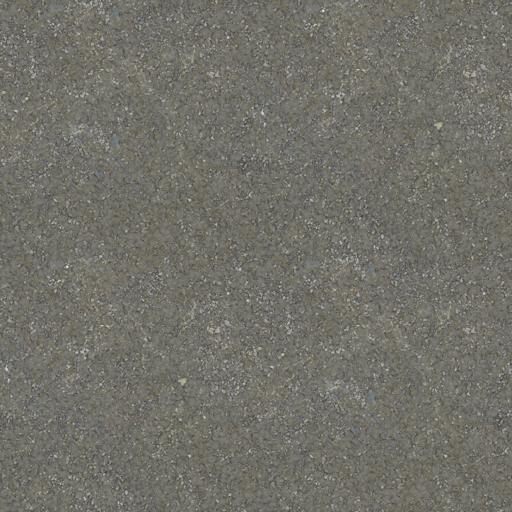
Tags: gravel pebbles rocks stones